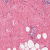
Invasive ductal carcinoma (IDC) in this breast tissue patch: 0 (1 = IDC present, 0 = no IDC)